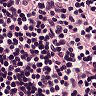
Metastatic tissue present: no